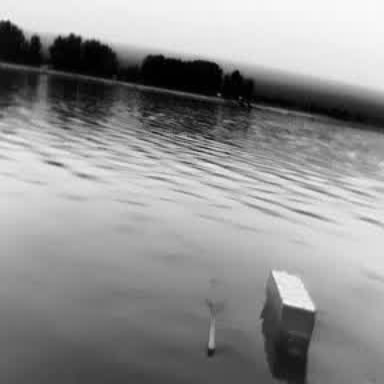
There is a fishing_boat in the infrared image.